Question: I started using the Mean JS boilerplate (<URL> .
I'm assuming it's going to be somewhere in the public folder. The default structure is as follows :
Should it go in modules or lib folder? Can you give more guidelines on what the function of each folder is? Any guidelines?
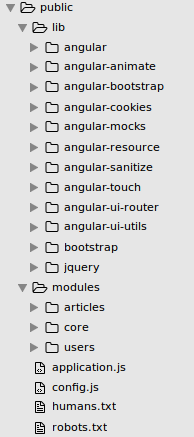
Answer: This is a great article on Angular app folder structure:
<URL>
To answer your question about stuff like jQuery / bootstrap.js I would put them into a libs folder.
I use this methodology in all my apps now. For your Angular files the old way / way for small apps would probably have been this:
'''
app/
----- controllers/
---------- mainController.js
---------- otherController.js
----- directives/
---------- mainDirective.js
---------- otherDirective.js
----- services/
---------- userService.js
---------- itemService.js
----- js/
---------- bootstrap.js
---------- jquery.js
----- app.js
views/
----- mainView.html
----- otherView.html
----- index.html
'''
Better more efficient way (more descriptive as well):
'''
app/
----- shared/ // acts as reusable components or partials of our site
---------- sidebar/
--------------- sidebarDirective.js
--------------- sidebarView.html
---------- article/
--------------- articleDirective.js
--------------- articleView.html
----- components/ // each component is treated as a mini Angular app
---------- home/
--------------- homeController.js
--------------- homeService.js
--------------- homeView.html
---------- blog/
--------------- blogController.js
--------------- blogService.js
--------------- blogView.html
----- app.module.js
----- app.routes.js
assets/
----- img/ // Images and icons for your app
----- css/ // All styles and style related files (SCSS or LESS files)
----- js/ // JavaScript files written for your app that are not for angular
----- libs/ // Third-party libraries such as jQuery, Moment, Underscore, etc.
index.html
'''
What I'm using in my current project: